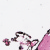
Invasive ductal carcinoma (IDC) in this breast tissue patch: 0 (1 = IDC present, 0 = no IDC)